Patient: sex M, age 31
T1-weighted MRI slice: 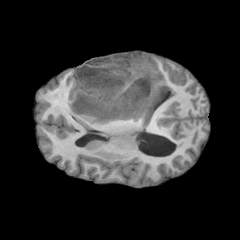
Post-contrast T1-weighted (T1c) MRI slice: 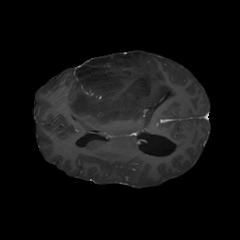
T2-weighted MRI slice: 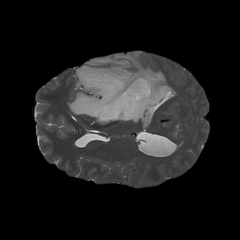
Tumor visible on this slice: yes
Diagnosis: Astrocytoma, IDH-mutant
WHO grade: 3